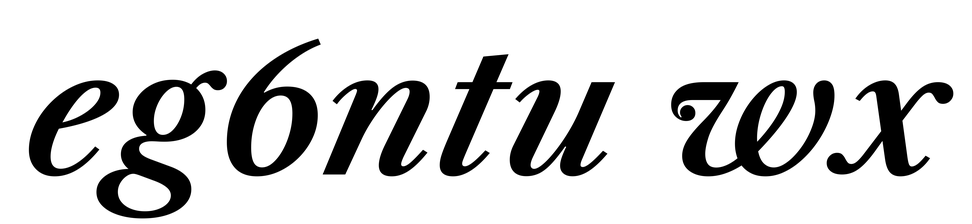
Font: LibreCaslonText-Italic_SemiBold_Italic